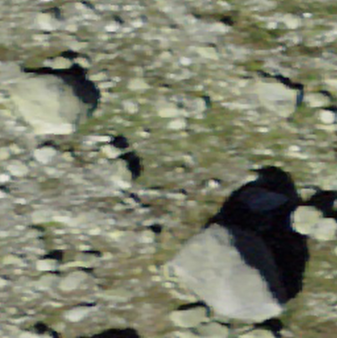
Label: bouldering_area